Field crop: maize
Growth stage: 2
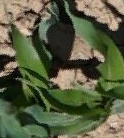
Species: maize